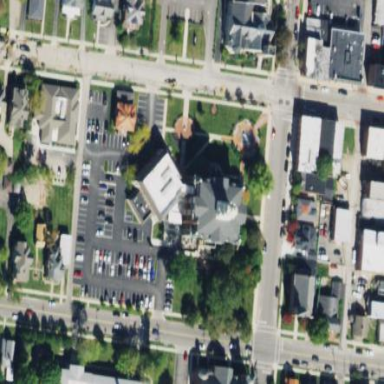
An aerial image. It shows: Public building that serves as courthouse.